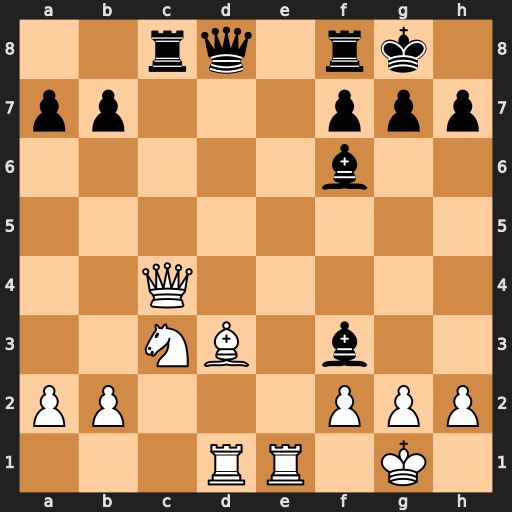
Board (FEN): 2rq1rk1/pp3ppp/5b2/8/2Q5/2NB1b2/PP3PPP/3RR1K1
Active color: w
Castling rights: -
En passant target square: -
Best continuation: Bxh7+ Kxh7 Rxd8 Rxc4 Rxf8